Question: I have created a react-native app using <URL>. Now I am looking for share-extension to the app to import CSV data from email attachment to my app.
I have tried <URL>
I think react-native or expo does not have any share API
In this picture, you can see how he got the option to import data into the app.
I understand that without share extension API, I think react-native and Expo both are useless because you can create the app but you don't expand it.

Looking for the solution or any other alternate solution.
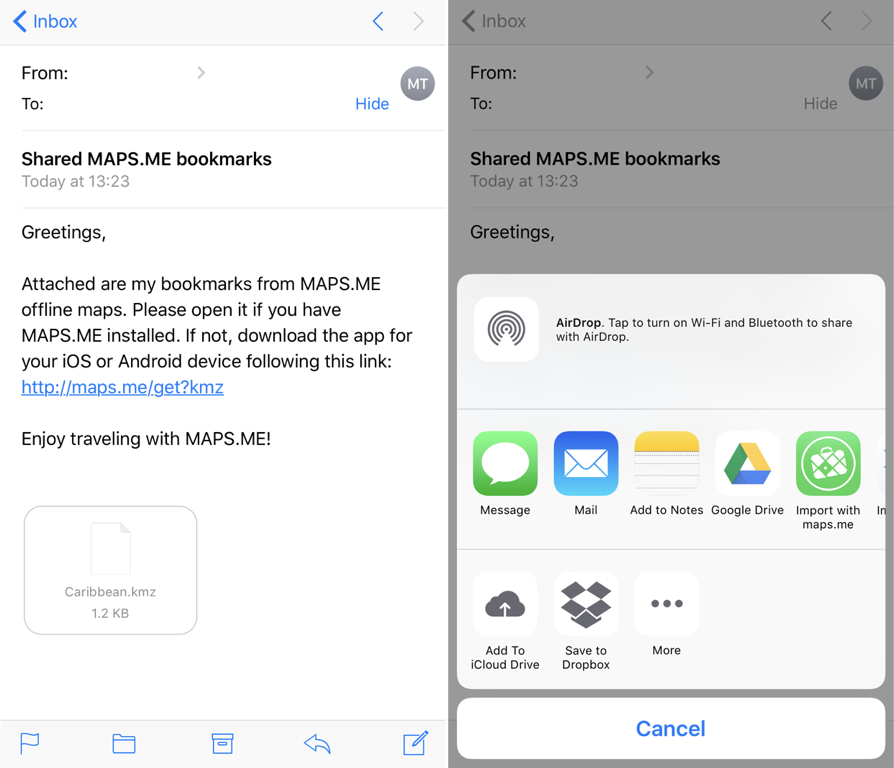
Answer: I'm afraid this is not possible with expo.
First of all, are you looking for a way to create your own extension, or do you just want your app to be in the "open with list" that you have in the screenshot on the right? (Sharing and "open with" are two distinct things.)
If you just want your app to be listed in the standard "open with list", you do not need to use <URL> since it serves a different purpose. To quote the repo:
> This is a helper module which brings react native as an engine to drive share extension for your app.
So with the package you can use react native to create your own share extension
To get your app into the "open with list", you need to go to target settings and change it according to the screenshot (example for MS word). Read more about it <URL>. However, I'm afraid you won't be able to do this with expo without ejecting.
<URL>
How to get the url of the file in react-native? You need to make sure that 'libRCTLinking.a' is in the 'Link Binary with Libraries' in Xcode (it'll probably be there already). And then you can follow the <URL>.